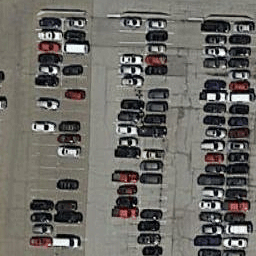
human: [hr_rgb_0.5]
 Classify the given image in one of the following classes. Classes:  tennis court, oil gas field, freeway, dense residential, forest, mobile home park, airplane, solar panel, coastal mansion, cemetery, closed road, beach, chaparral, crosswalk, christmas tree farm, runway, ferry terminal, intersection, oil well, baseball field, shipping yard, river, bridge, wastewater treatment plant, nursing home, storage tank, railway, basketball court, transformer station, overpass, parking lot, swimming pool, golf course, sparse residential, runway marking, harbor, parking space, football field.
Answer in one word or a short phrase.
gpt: parking lot